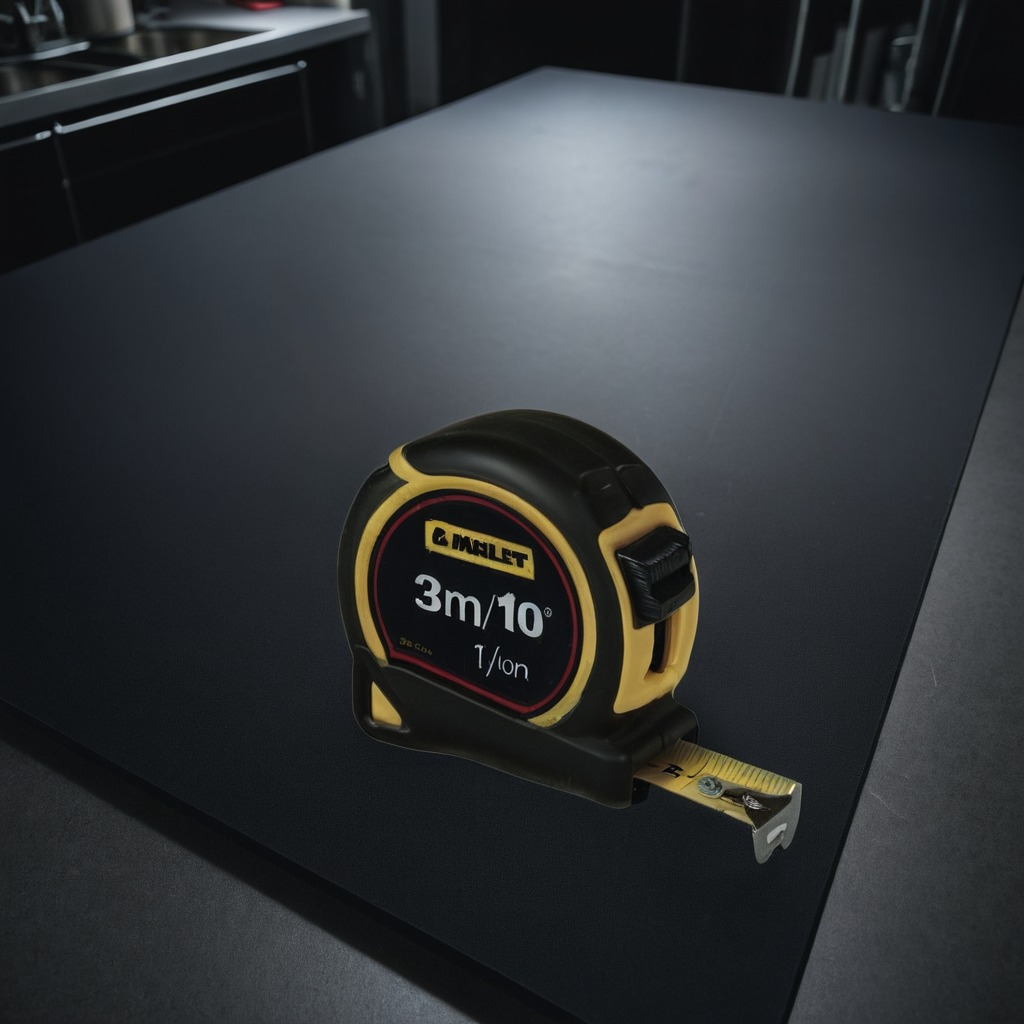
A measuring tape lies on the clean granite tabletop.